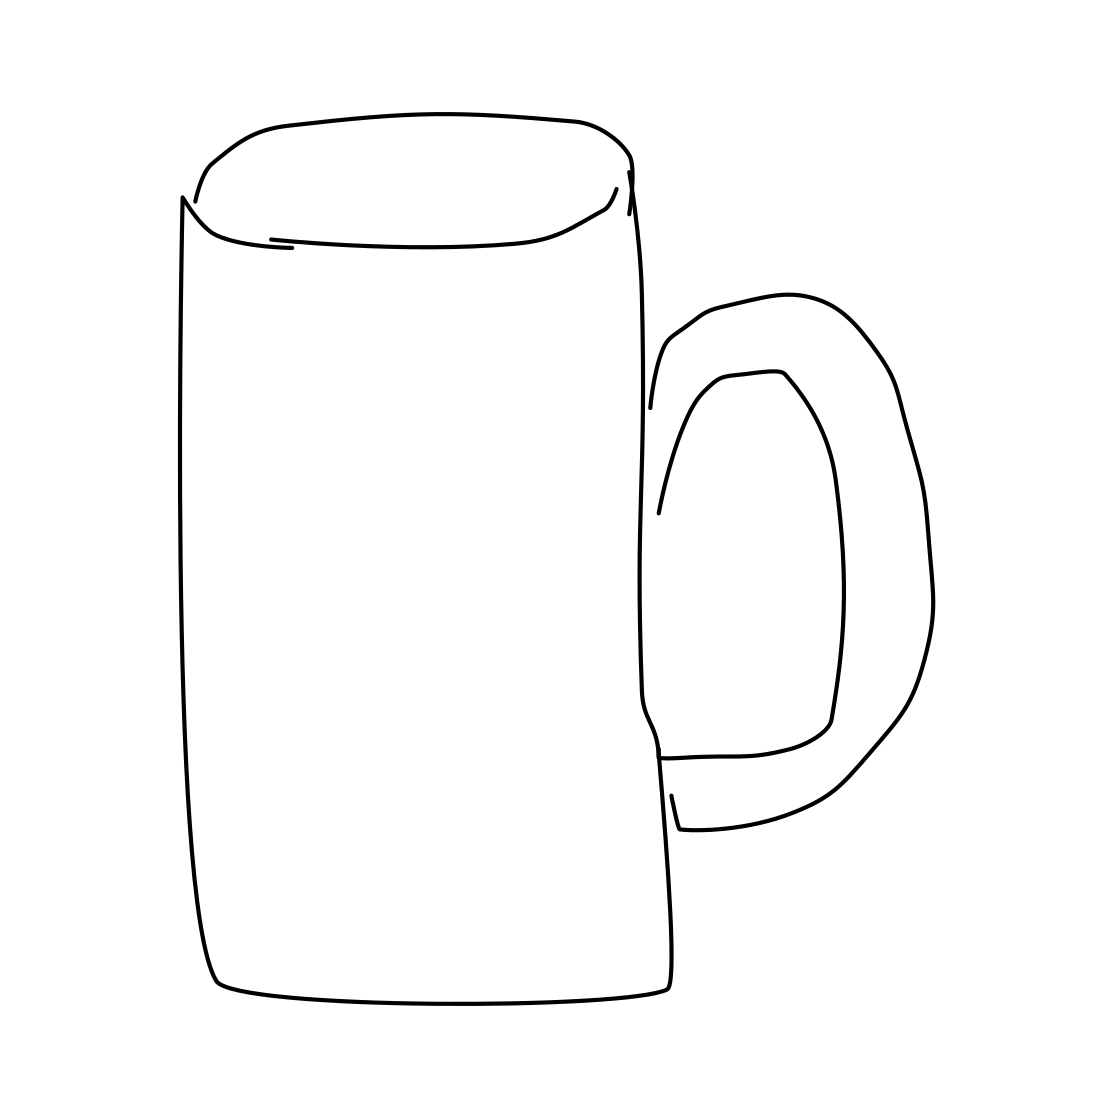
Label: beer-mug